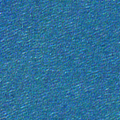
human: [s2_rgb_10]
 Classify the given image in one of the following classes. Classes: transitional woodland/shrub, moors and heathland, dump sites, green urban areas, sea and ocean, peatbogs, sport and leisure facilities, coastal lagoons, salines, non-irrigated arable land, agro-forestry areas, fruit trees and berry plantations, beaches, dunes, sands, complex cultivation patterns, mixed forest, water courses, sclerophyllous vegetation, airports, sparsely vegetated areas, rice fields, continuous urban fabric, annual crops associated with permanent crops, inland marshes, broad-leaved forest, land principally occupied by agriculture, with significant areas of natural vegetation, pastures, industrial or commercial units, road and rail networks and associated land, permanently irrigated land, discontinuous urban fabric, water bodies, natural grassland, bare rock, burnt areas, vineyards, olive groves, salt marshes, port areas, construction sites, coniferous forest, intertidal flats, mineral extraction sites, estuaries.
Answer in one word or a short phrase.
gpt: sea and ocean